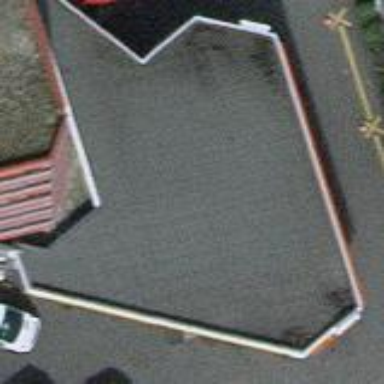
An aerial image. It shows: View of roof of building.